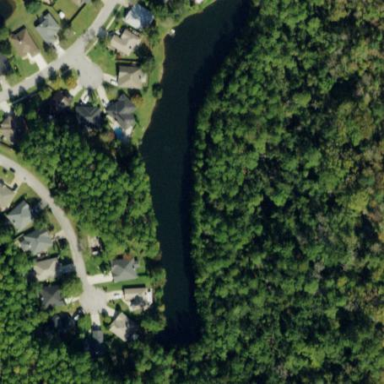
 creating natural and serene environment."